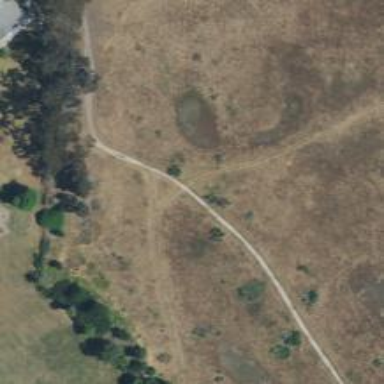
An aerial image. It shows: Path.